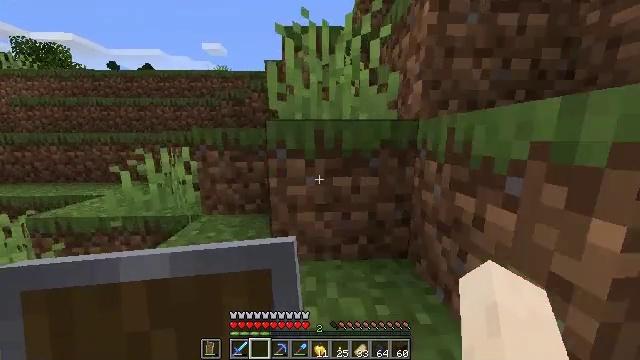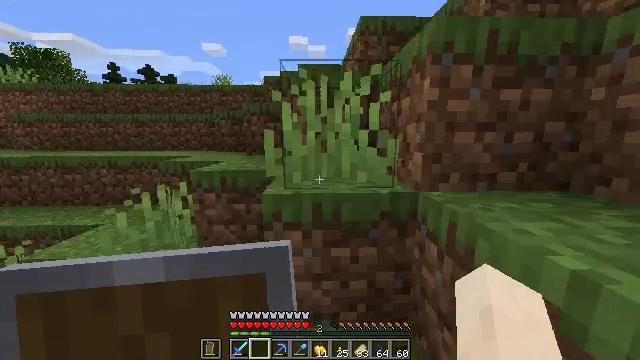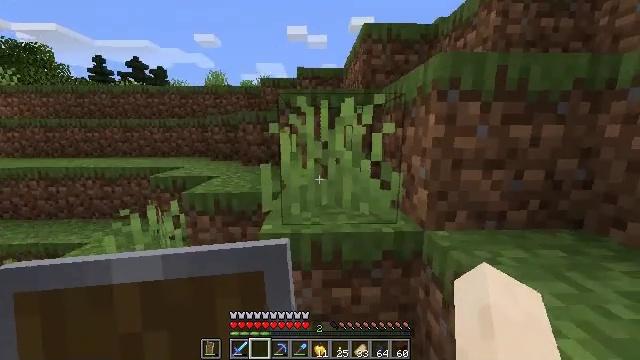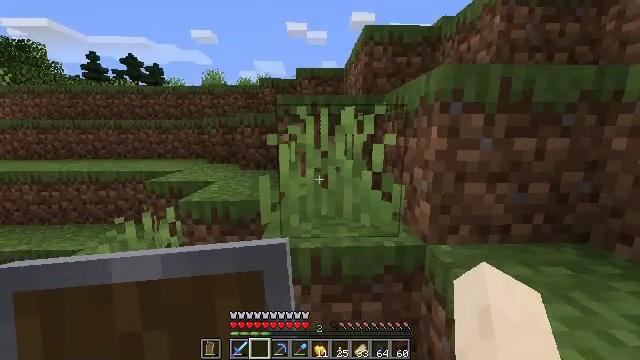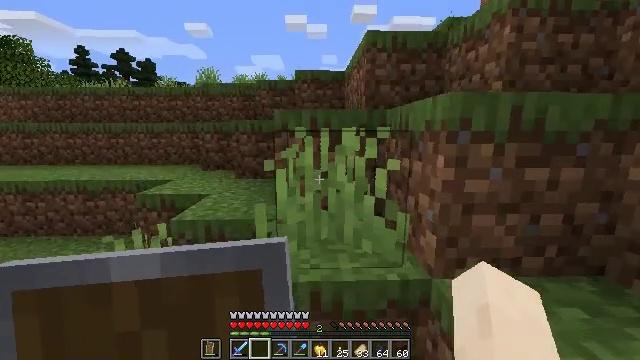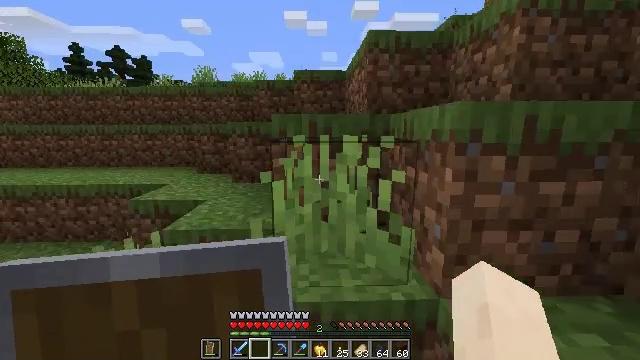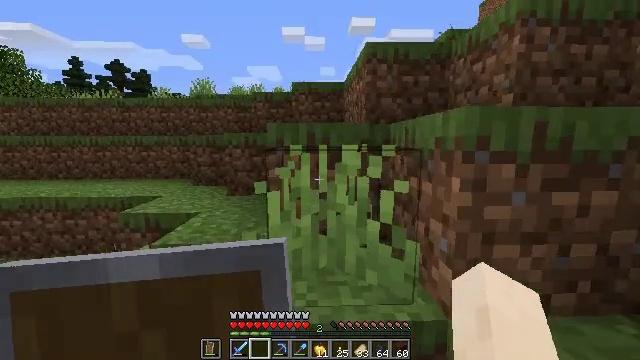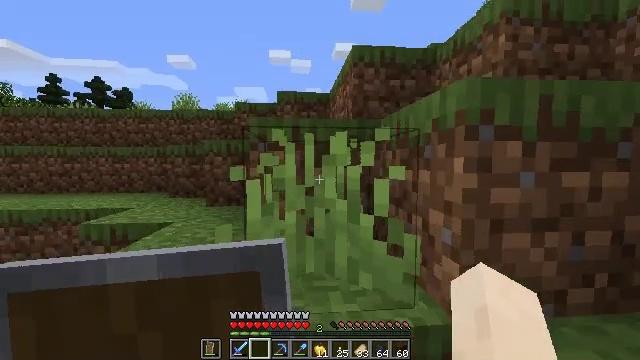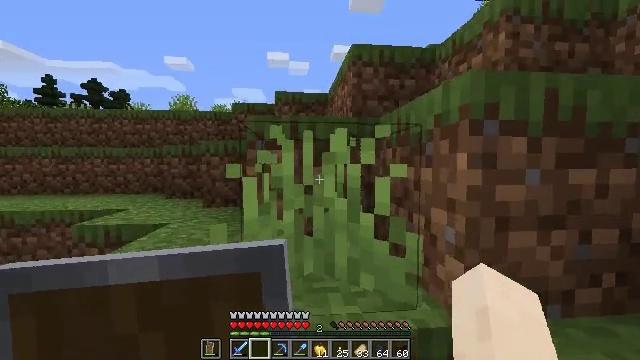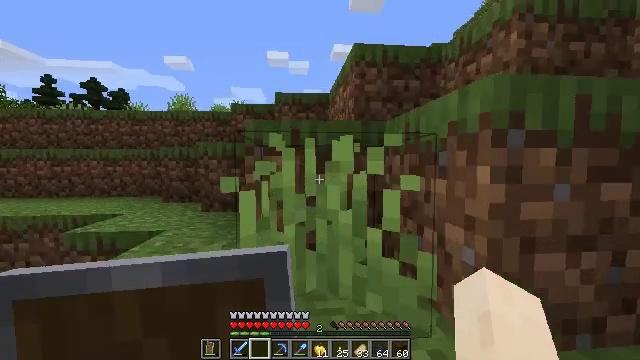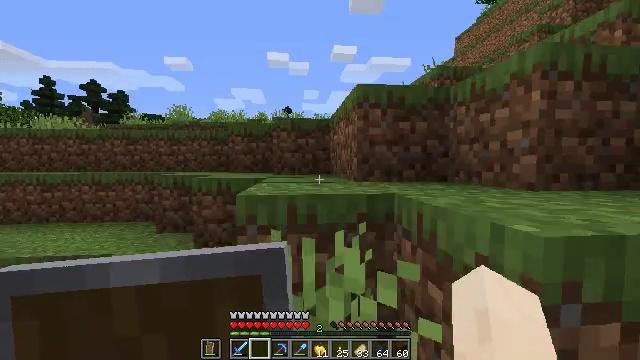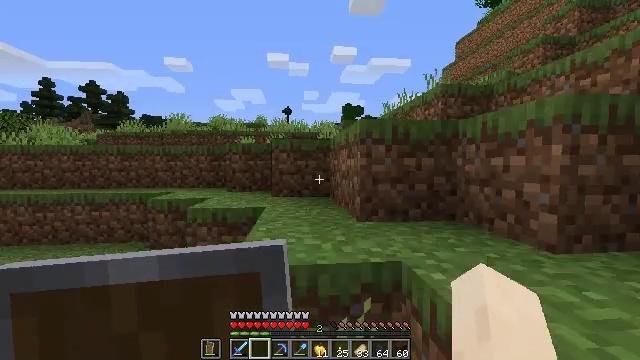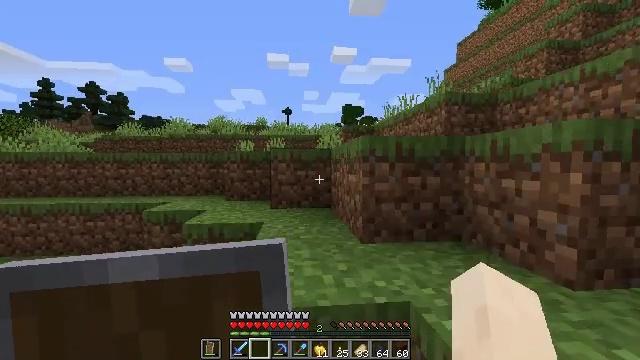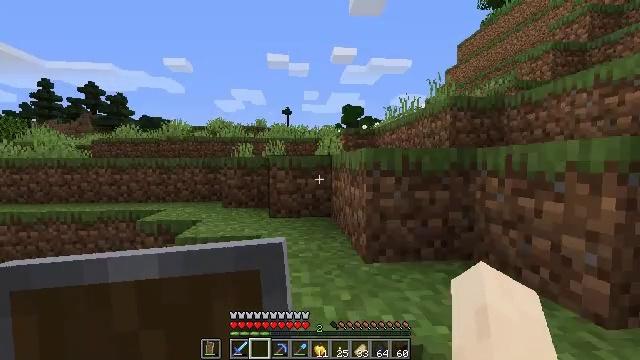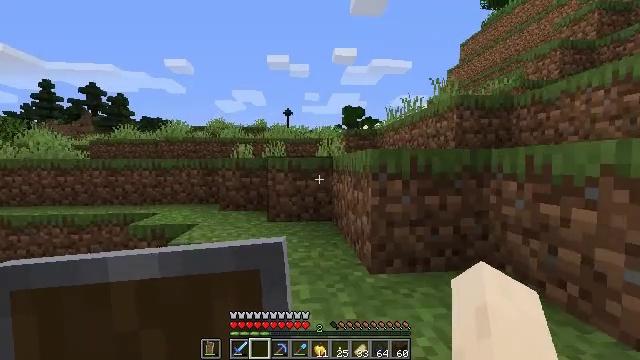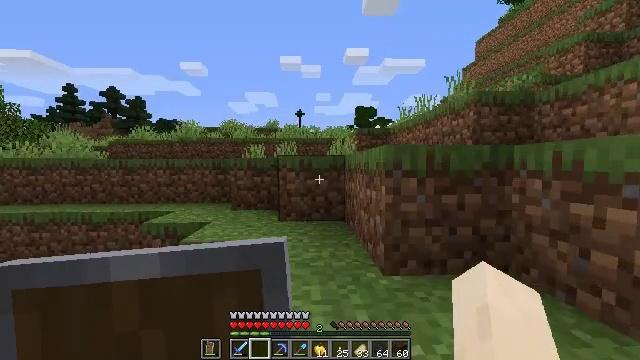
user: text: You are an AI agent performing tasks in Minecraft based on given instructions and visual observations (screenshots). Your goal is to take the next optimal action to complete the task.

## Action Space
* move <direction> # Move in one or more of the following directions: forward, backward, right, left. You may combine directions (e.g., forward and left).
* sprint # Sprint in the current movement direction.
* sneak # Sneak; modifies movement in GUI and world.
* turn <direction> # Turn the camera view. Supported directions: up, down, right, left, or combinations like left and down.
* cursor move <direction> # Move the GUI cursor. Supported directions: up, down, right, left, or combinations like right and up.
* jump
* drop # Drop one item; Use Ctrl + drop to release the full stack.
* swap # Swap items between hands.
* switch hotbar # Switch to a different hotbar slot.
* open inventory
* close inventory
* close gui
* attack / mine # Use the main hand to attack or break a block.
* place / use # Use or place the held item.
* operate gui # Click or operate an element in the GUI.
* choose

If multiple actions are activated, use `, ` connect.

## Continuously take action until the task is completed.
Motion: motion action
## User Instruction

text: Gather grass block for landscaping.
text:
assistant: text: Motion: move forward, jump
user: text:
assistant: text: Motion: move forward, jump
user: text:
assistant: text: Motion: move forward, jump
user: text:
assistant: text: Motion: move forward
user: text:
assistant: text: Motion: move forward
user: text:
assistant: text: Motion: move forward, turn up
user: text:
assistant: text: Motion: move forward, turn right and up
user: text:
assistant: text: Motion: move forward, jump
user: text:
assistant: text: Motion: move forward, jump
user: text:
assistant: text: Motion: move forward, jump
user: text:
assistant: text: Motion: move forward, jump
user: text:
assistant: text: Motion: move forward, jump
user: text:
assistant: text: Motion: move forward
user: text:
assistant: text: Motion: move forward
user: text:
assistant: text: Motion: move forward, turn left
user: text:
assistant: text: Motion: move forward, turn left
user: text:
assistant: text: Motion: move forward
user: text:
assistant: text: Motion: move forward
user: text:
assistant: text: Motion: move forward
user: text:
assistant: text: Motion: move forward, jump
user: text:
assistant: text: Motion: move forward, jump
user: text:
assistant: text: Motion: move forward, jump
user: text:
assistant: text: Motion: move forward, jump
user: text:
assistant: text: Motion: move forward
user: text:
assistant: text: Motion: move forward
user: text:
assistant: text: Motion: move forward
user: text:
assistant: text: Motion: move forward
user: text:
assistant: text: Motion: move forward
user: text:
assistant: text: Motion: move forward
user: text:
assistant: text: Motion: move forward